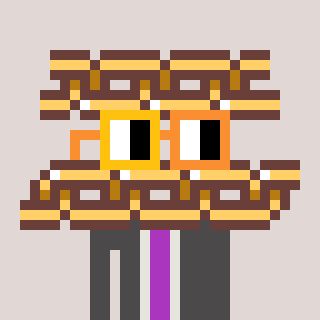
a pixel art character with square yellow and orange glasses, a chain-shaped head and a grayscale-colored body on a warm background